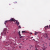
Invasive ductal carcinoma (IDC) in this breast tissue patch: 1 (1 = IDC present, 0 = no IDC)